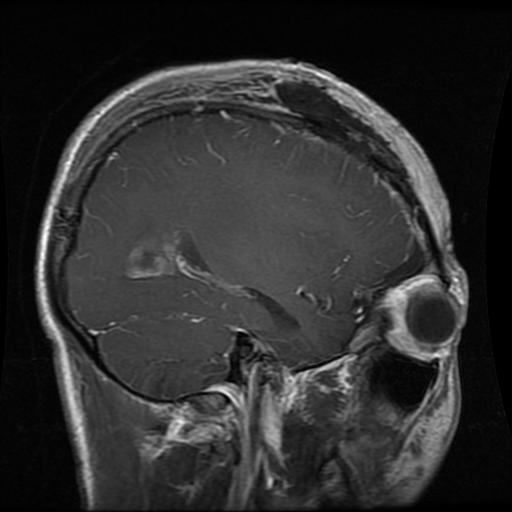
Label: glioma